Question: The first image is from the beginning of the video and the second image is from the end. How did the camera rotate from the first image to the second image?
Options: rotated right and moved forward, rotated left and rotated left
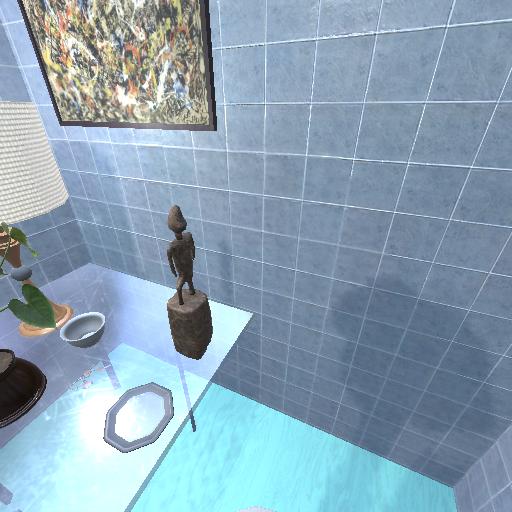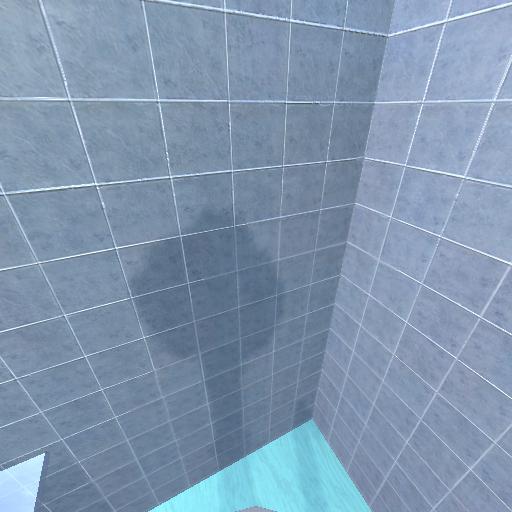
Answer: rotated right and moved forward